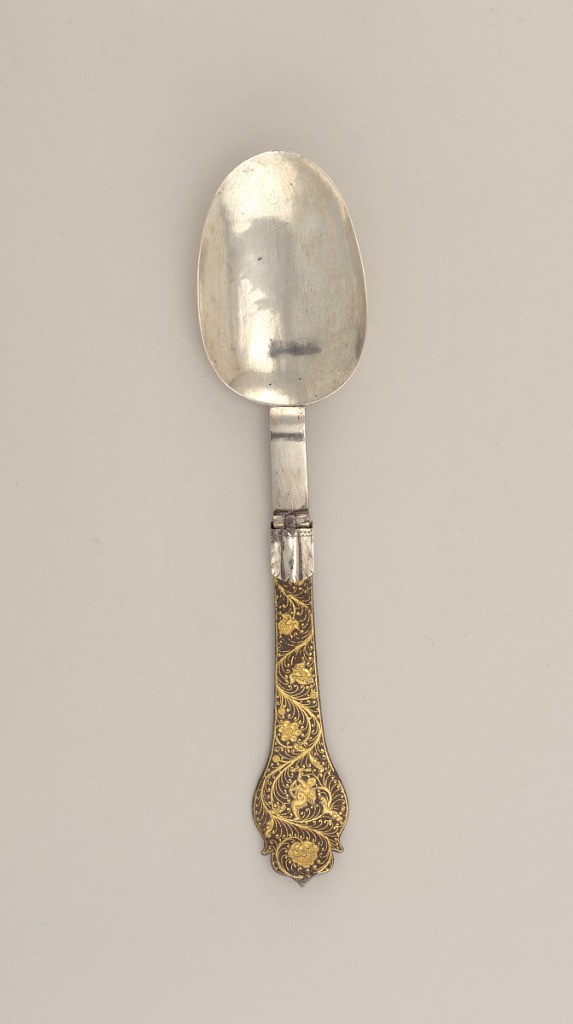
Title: Folding Spoon with Damascened Floral Handle
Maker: FGS
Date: ca. 1700
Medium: silver, steel, gold
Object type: folding spoon
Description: Oval-shaped spoon bowl, rattail at the back of the bowl. Plain flat neck, hinged. Handle flat, flaring towards the angular trifid end, decorated with stylized floral damascening with cupid with bow and arrow. Small silver band with engraved decoration. Bowl folds towards handle.